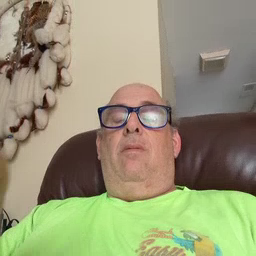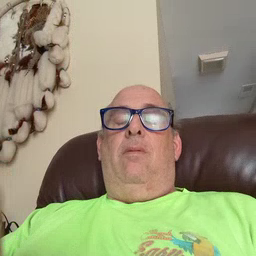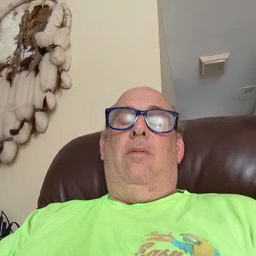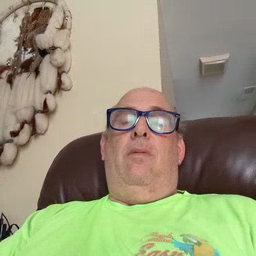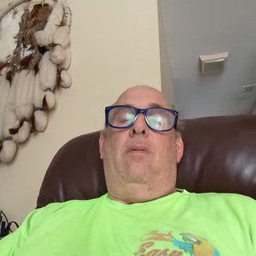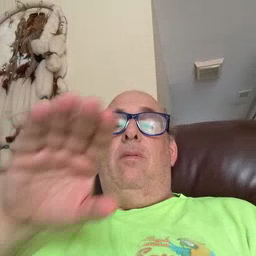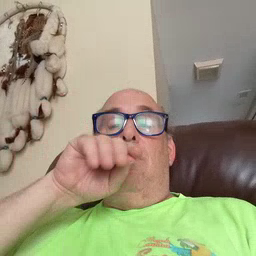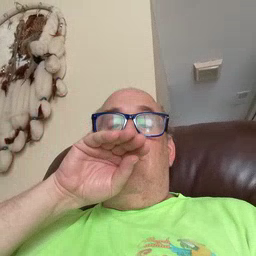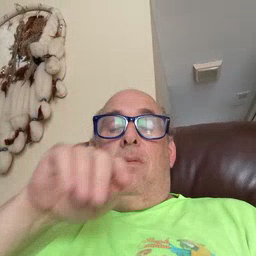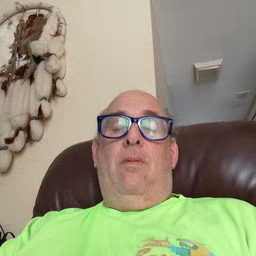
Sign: goose